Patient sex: F
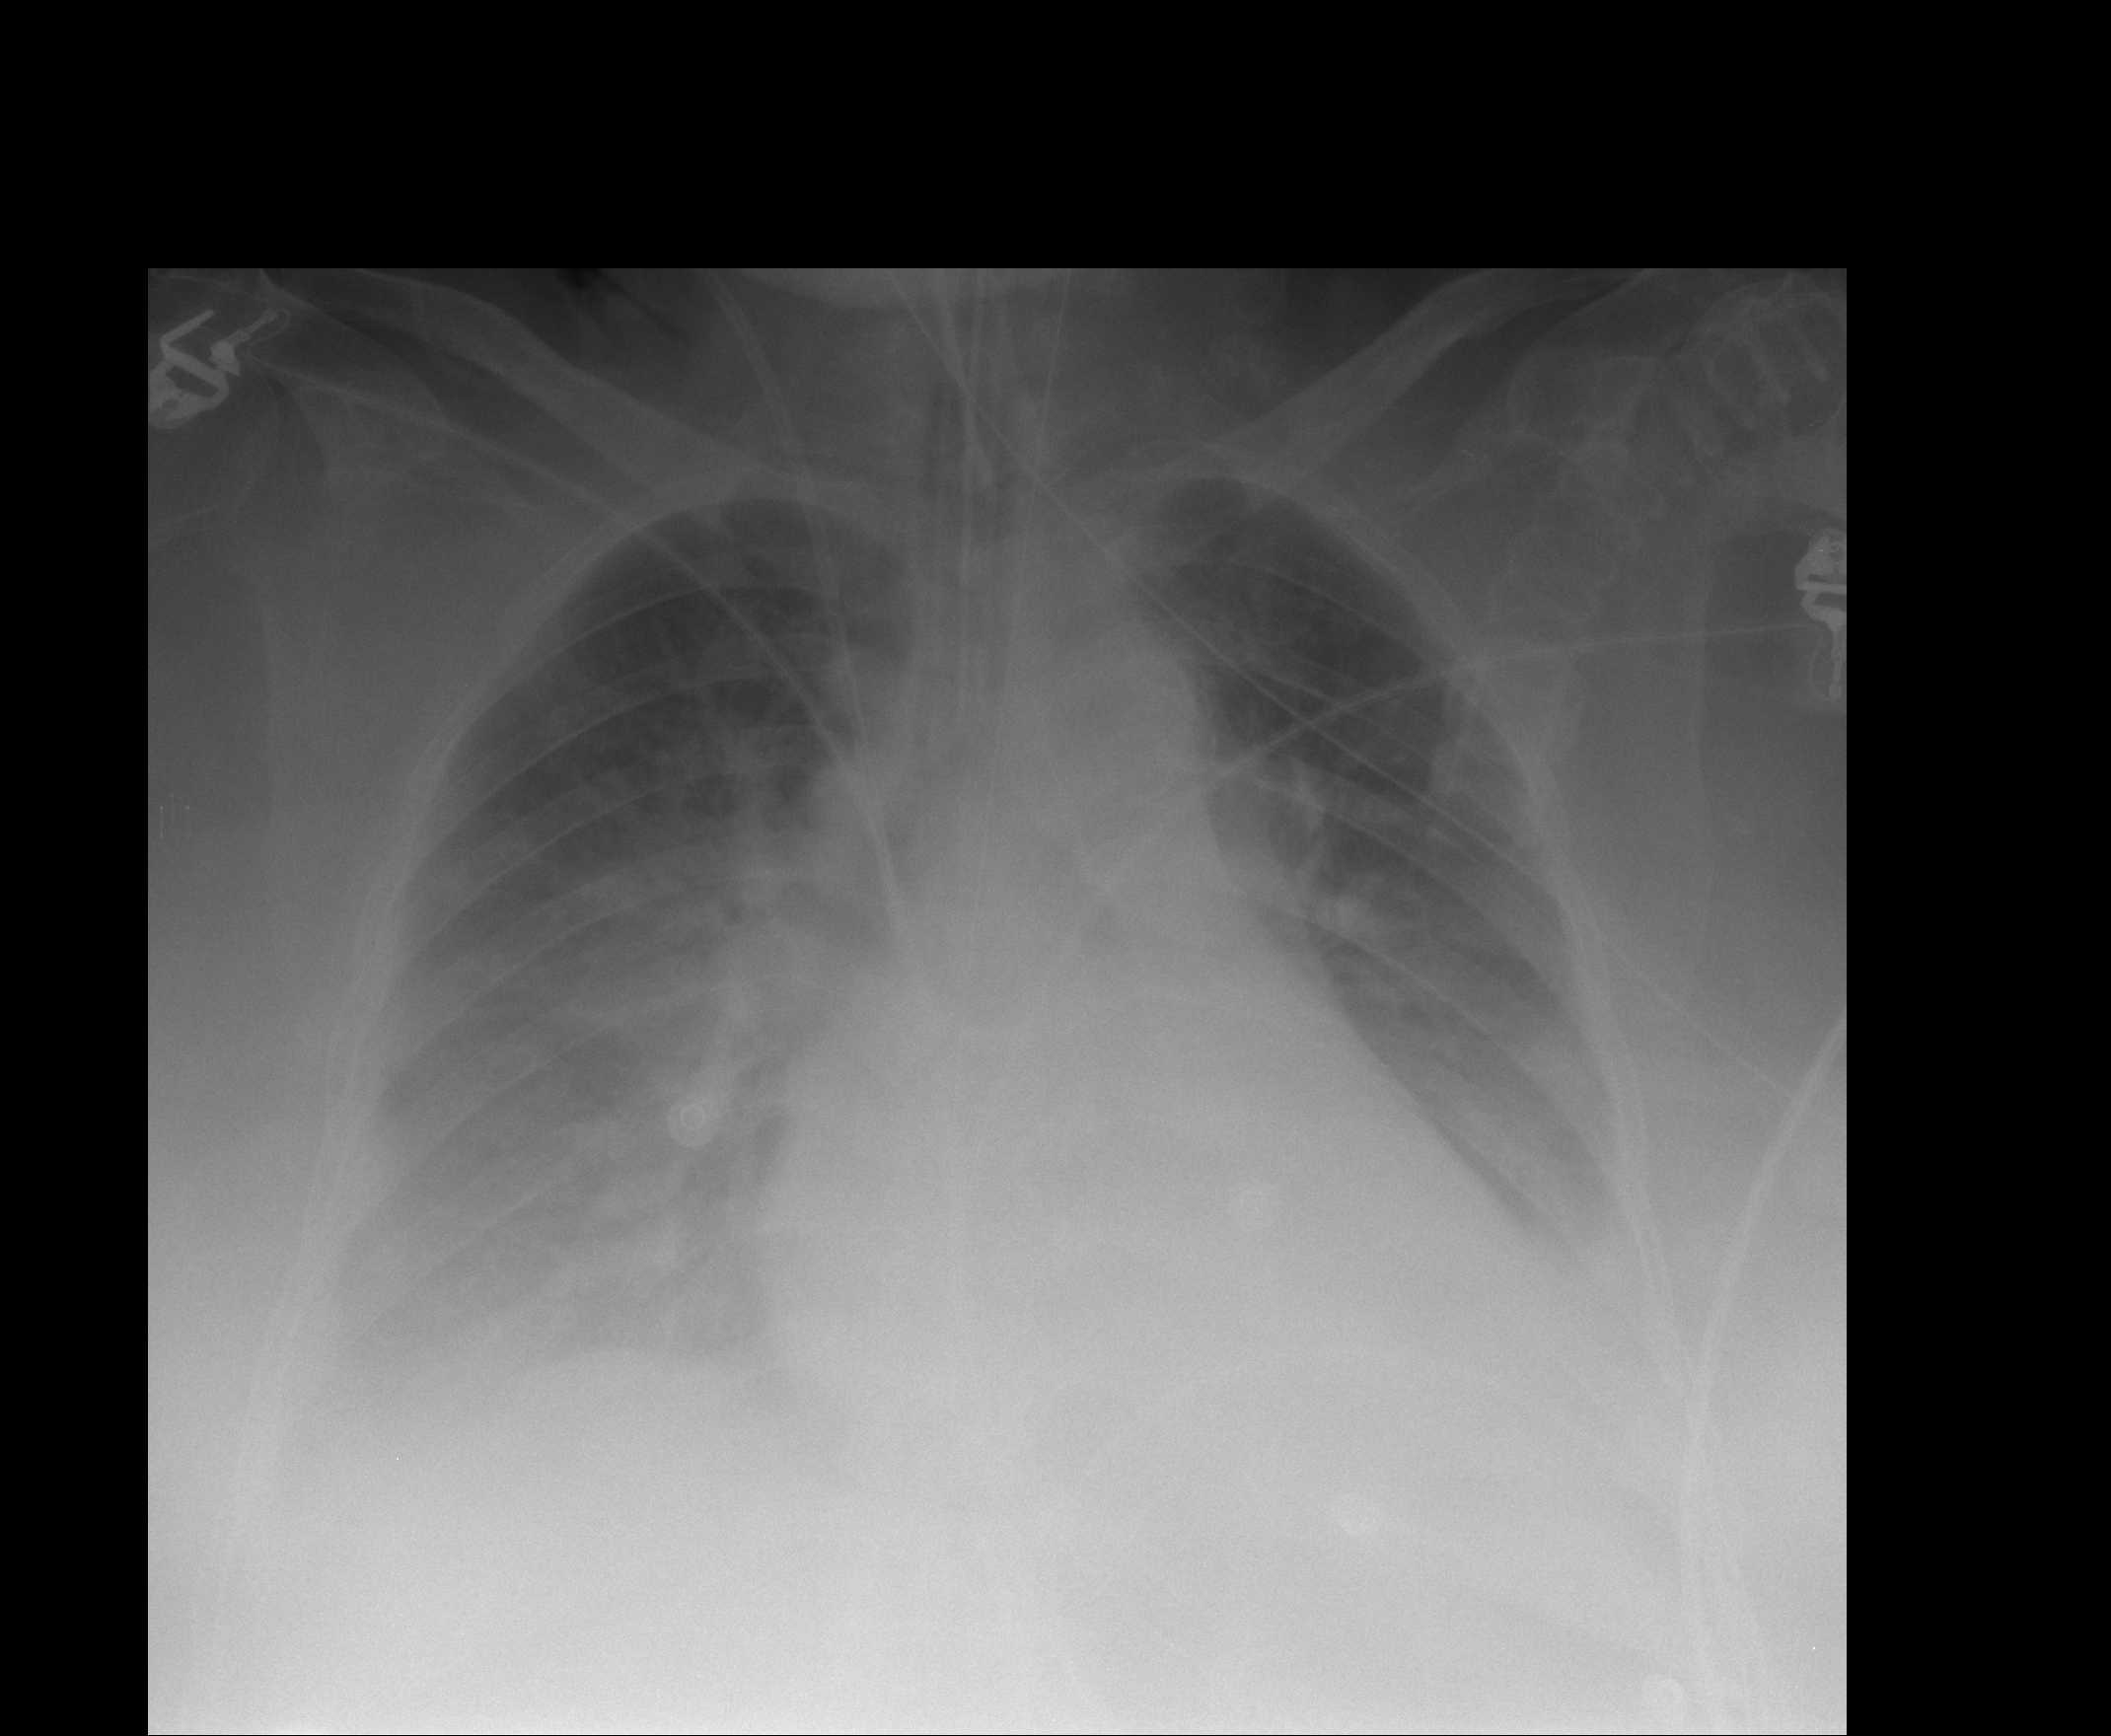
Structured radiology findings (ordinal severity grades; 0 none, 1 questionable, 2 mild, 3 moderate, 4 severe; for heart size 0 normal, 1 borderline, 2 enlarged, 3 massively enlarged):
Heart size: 2
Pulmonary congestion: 2
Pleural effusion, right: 2
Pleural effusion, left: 2
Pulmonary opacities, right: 1
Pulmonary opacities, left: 0
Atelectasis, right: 2
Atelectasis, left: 2